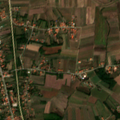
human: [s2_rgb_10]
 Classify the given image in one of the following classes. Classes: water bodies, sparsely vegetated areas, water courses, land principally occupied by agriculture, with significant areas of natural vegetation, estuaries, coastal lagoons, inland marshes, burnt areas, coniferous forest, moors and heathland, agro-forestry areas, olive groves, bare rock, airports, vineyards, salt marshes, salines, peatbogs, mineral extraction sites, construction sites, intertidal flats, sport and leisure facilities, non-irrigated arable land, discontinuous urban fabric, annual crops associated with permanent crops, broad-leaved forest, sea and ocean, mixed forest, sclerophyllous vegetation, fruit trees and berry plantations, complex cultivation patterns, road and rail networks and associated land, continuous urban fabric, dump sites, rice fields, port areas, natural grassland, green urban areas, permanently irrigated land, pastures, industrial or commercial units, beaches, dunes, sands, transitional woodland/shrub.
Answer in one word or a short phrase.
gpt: discontinuous urban fabric, complex cultivation patterns